Field crop: maize
Growth stage: 2
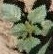
Species: datura